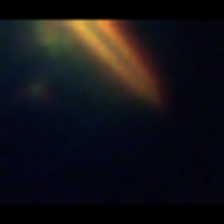
Taxon: Pennate
Group: Diatoms